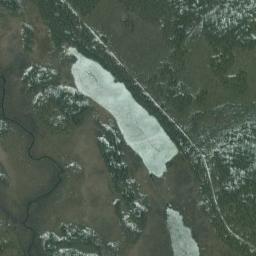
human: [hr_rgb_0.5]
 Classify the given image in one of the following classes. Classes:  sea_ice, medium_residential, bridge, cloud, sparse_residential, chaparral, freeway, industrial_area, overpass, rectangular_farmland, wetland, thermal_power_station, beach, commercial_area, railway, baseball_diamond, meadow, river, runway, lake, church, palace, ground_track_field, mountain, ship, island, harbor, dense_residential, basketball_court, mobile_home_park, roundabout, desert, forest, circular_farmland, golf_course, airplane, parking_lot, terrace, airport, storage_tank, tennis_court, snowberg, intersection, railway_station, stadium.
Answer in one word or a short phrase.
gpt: lake